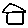
Label: house